Aerial crown-view tile of a tropical tree (Barro Colorado Island, Panama), acquired 20241014:
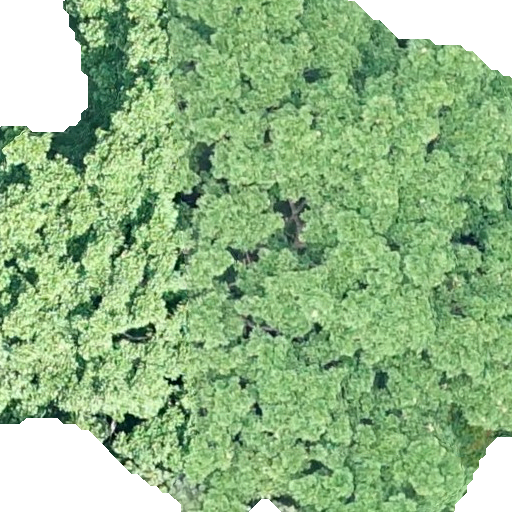
Species: Ficus obtusifolia
GBIF accepted scientific name: Ficus obtusifolia
Crown area: 441.856 m²